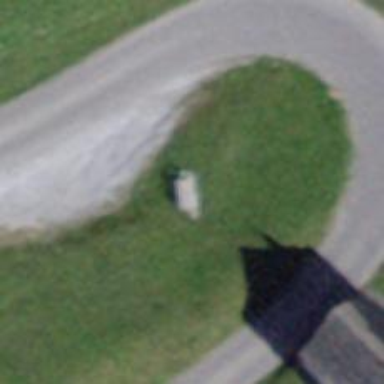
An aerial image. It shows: Bench at viewpoint.